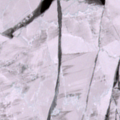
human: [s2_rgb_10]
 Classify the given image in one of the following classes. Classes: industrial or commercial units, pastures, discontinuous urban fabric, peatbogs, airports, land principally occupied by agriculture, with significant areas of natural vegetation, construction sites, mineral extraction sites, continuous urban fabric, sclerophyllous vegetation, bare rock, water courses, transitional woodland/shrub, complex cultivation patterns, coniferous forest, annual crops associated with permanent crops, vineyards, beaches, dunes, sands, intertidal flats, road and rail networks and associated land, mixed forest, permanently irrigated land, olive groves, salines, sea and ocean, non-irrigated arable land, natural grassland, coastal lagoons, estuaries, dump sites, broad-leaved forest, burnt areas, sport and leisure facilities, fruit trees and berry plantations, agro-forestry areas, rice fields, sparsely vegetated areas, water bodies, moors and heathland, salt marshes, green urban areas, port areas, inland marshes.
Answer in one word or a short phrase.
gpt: sea and ocean